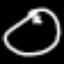
Label: clock